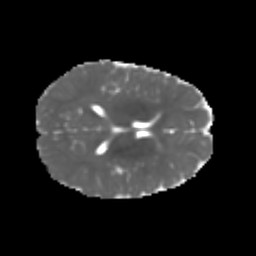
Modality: MD
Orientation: axial
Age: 6
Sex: male
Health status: healthy